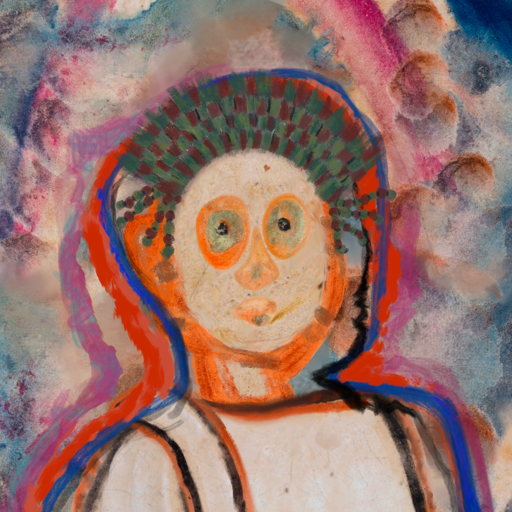
Background: Rupkatha, Head And Neck Front: Rupkatha, Face Front: Childish, Bust: Roy_Bahadur, Hair Front: Experience, Head Accessory: After_Raid_Crown, Second Necklace: Blank, Necklace: Blank, Baby: Blank